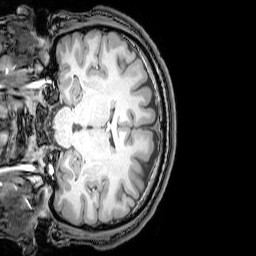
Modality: T1w
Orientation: coronal
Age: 22
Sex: male
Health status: healthy
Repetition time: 0.081 s
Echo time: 0.037 s